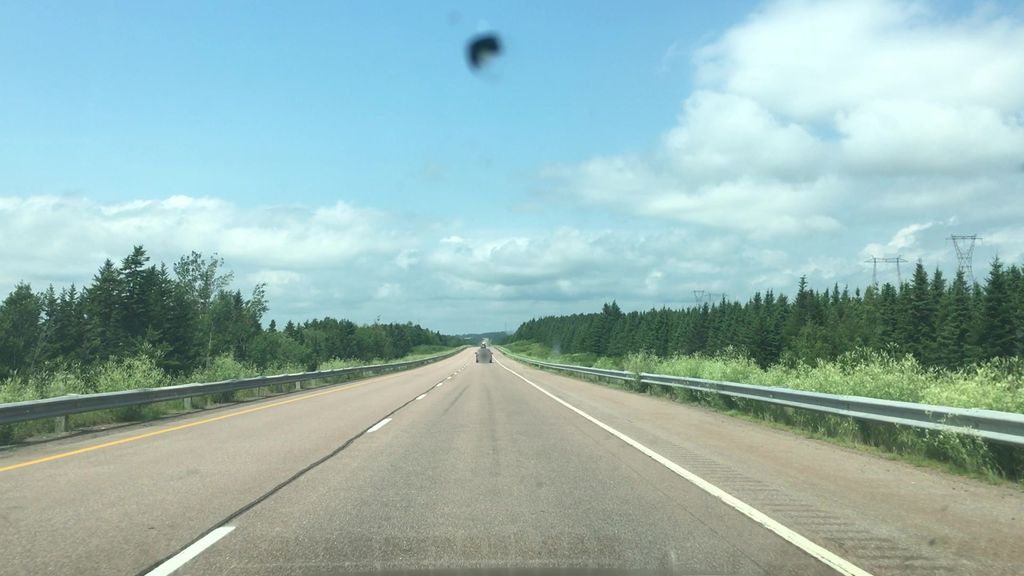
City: charlottetown